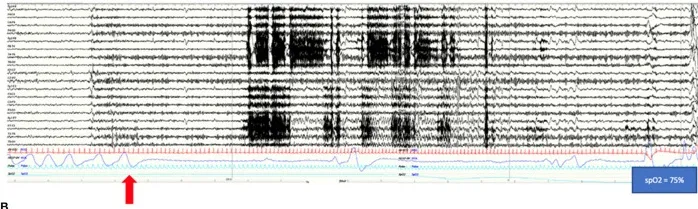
(A) A 2-min view of the EEG pattern with polygraphy of a left temporal lobe seizure characterized by rhythmic theta and delta activity on left fronto-temporal regions in patient 1. This long-lasting apnea induces a severe oxygen desaturation (SpO2 75%). (A,B) Red arrows highlight the onset of the apnea. Note the ictal marked increase in heart rate. Red channel: ECG; blue channel: thoracoabdominal respirogram.
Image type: electrography (ekg)